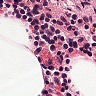
Metastatic tissue present: no